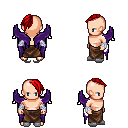
a pixel art fantasy rpg character, male body template, human, light skin, purple wings, robe skirt, red long mohawk hairstyle, white cloth bandages, white slippers, four views (front, back, left, right), 2x2 character sprite sheet, small pixel art, hard edges, no anti-aliasing